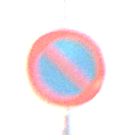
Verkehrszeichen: EingeschraenktesHalteverbot
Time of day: MorningAfternoon
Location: Outdoor (Nature)
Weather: Overcast
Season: NotSpecified
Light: Natural